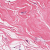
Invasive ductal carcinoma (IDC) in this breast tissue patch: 0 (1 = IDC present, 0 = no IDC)